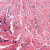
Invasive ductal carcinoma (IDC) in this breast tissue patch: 0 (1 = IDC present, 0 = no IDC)